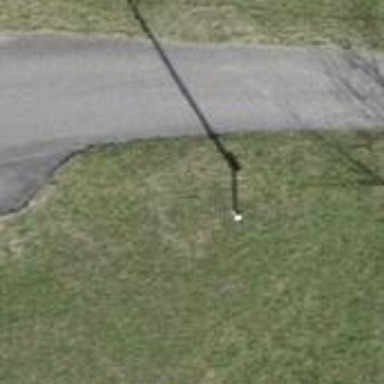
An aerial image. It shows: Minor power line.